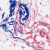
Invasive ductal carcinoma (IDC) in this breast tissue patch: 0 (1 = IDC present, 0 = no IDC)